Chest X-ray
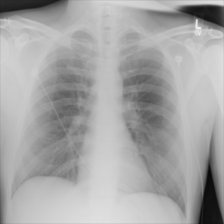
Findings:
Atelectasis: negative
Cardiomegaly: negative
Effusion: negative
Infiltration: negative
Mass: negative
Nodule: negative
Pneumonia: negative
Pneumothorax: negative
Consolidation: negative
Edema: negative
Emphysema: negative
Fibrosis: negative
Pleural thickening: negative
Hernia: negative